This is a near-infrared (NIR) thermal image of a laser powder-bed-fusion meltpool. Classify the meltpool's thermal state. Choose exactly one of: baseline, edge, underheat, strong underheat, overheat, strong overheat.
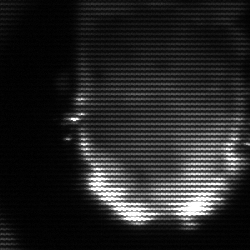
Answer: baseline